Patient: sex F, age 74
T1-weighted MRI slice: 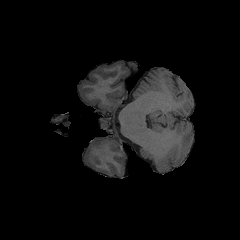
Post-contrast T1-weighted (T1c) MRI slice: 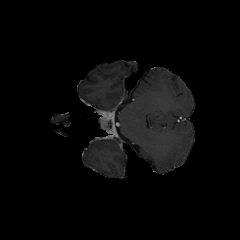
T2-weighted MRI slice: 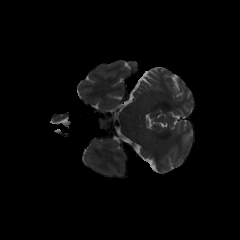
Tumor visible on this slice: no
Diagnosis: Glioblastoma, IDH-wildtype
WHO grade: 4